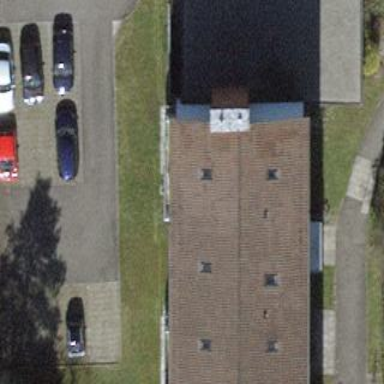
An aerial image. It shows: Gabled roof apartment building with tile roofing.